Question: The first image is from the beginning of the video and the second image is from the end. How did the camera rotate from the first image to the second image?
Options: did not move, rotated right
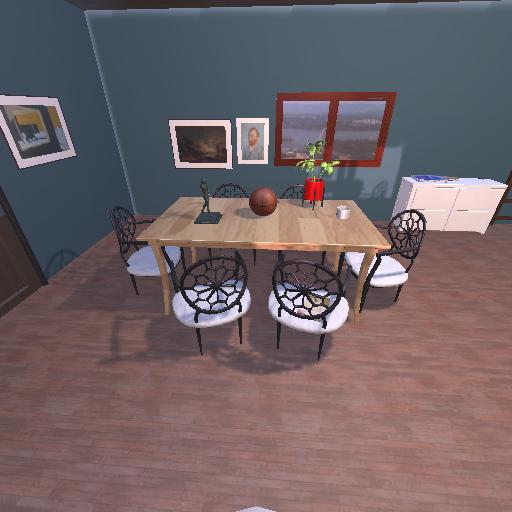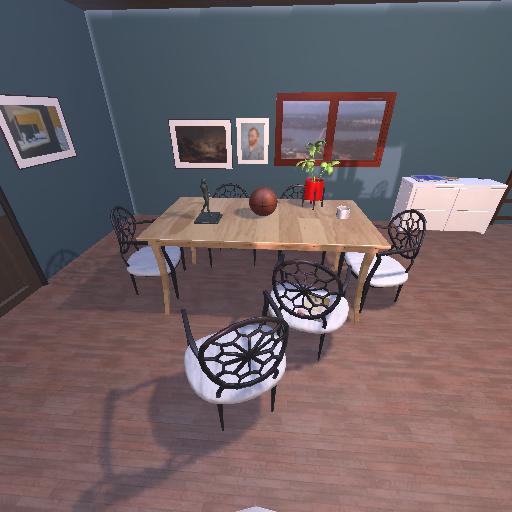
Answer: did not move